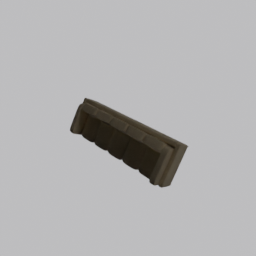
Label: furniture